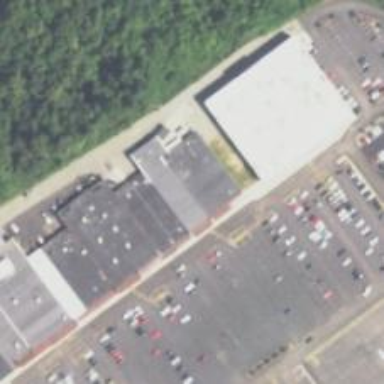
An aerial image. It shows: Supermarket.